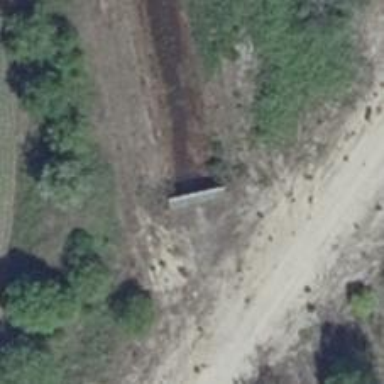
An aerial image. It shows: Culvert tunnel.